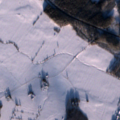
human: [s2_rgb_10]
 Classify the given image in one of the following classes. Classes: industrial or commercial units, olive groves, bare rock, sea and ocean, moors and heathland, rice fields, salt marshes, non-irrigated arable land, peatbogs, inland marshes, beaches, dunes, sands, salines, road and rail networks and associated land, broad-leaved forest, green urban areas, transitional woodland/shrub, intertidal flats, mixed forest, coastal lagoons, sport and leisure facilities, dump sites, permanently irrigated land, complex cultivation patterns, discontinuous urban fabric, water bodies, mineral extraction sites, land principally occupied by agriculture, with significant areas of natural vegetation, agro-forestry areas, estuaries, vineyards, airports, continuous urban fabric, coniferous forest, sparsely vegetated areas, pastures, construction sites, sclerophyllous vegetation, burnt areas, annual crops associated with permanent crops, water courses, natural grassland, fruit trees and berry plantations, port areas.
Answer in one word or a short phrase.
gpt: non-irrigated arable land, coniferous forest, mixed forest